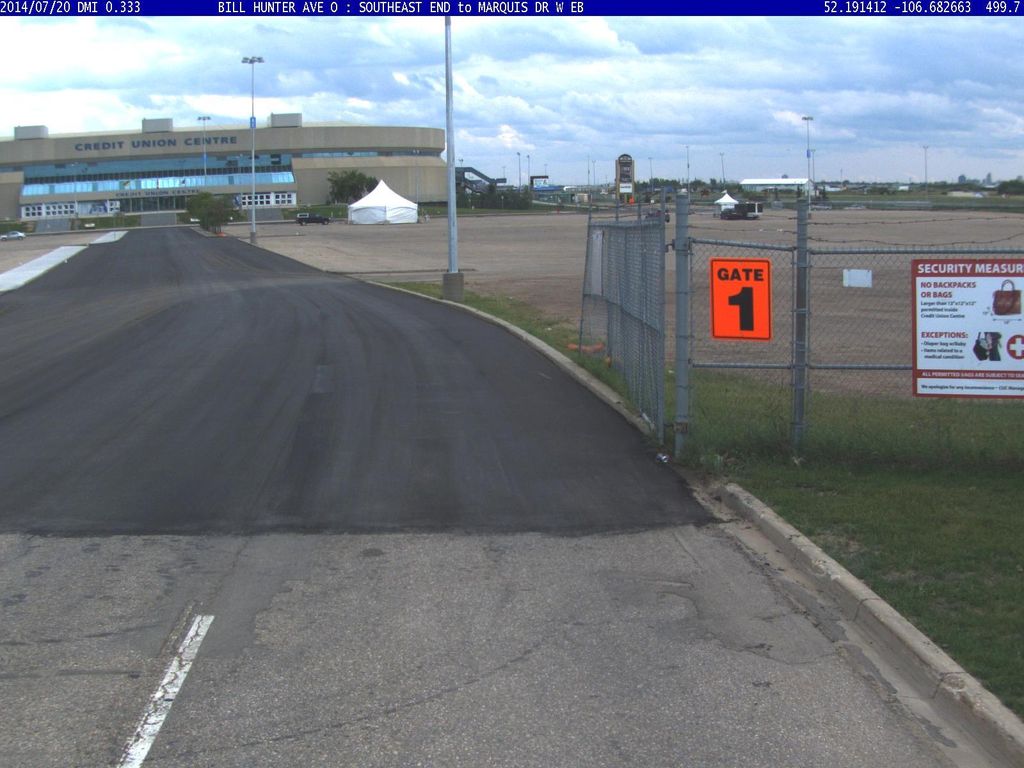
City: saskatoon